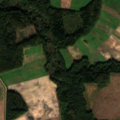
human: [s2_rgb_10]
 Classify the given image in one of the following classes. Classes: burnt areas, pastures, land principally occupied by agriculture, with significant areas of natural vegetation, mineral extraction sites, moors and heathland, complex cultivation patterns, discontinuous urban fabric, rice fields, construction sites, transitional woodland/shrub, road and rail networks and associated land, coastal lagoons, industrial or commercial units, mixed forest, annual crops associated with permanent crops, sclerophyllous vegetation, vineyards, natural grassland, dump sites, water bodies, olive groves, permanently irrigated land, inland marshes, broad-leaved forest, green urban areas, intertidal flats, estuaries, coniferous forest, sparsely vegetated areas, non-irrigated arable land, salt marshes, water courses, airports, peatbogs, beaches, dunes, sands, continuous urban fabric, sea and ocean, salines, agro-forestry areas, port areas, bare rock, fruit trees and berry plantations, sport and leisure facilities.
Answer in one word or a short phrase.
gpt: non-irrigated arable land, pastures, complex cultivation patterns, broad-leaved forest, transitional woodland/shrub